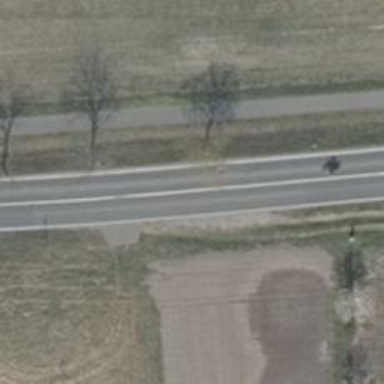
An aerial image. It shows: Secondary road with asphalt surface.